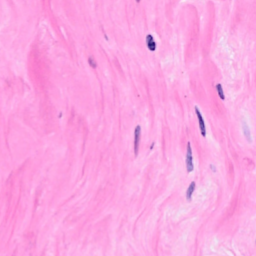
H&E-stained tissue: Breast